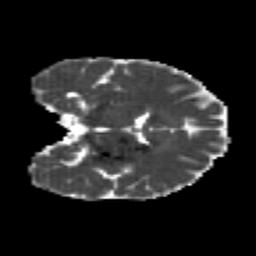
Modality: MD
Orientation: coronal
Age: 24
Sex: female
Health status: healthy
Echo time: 0.074 s